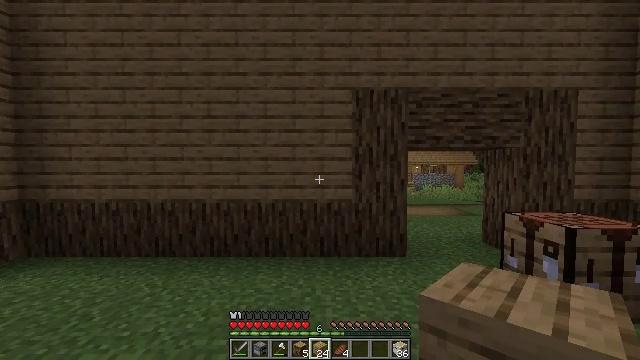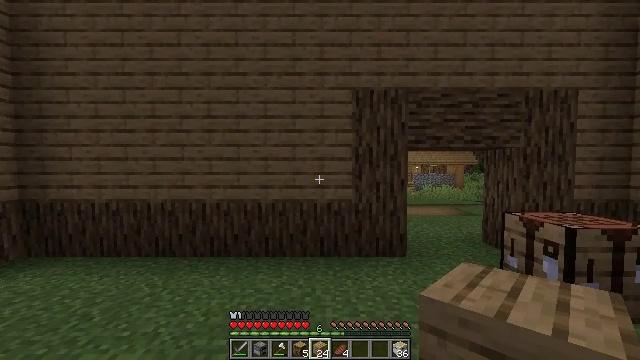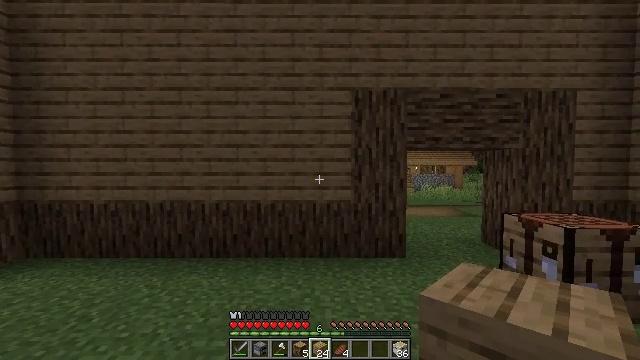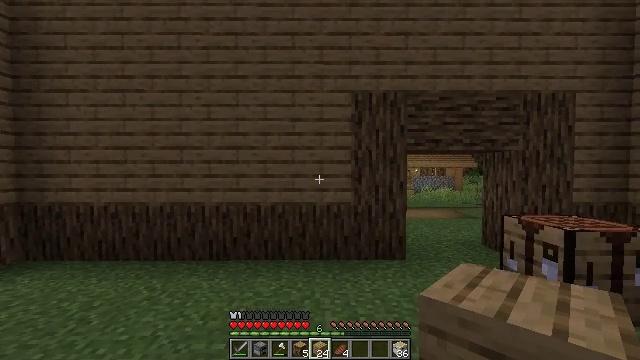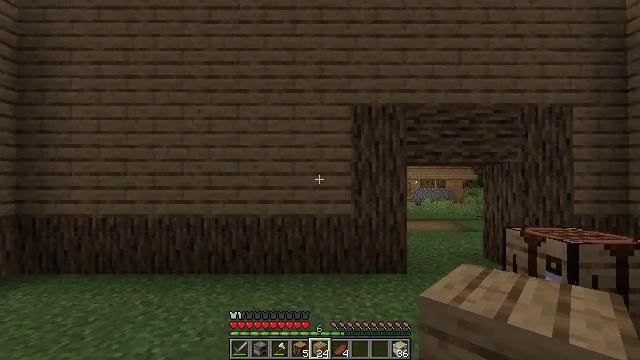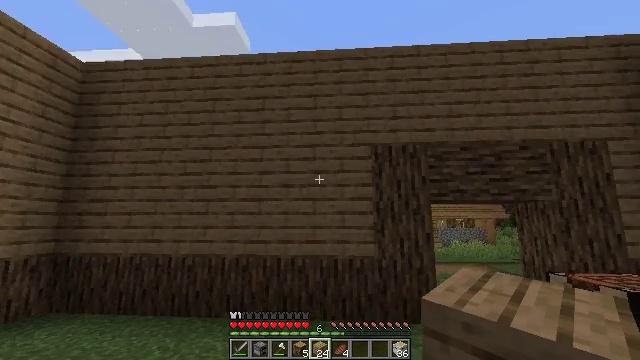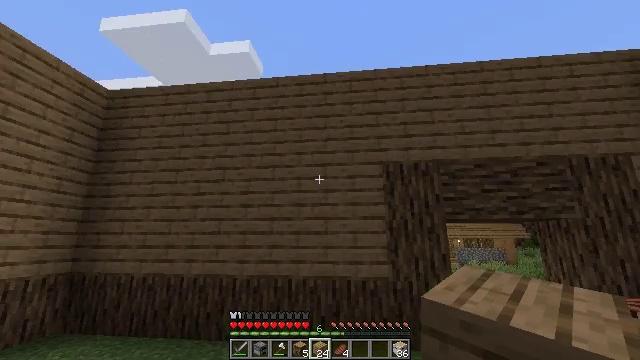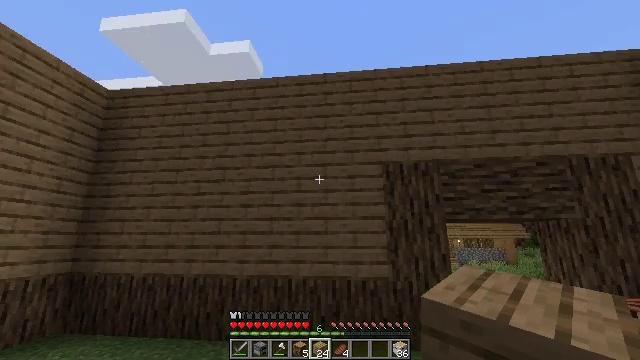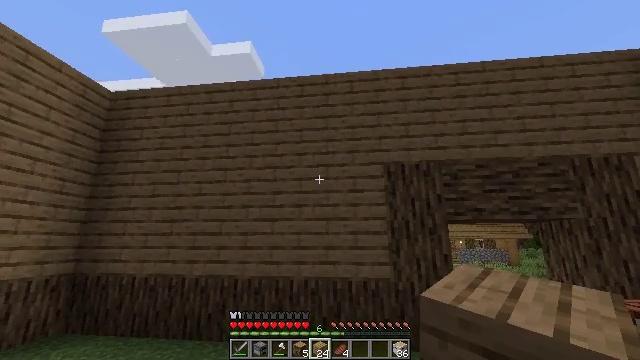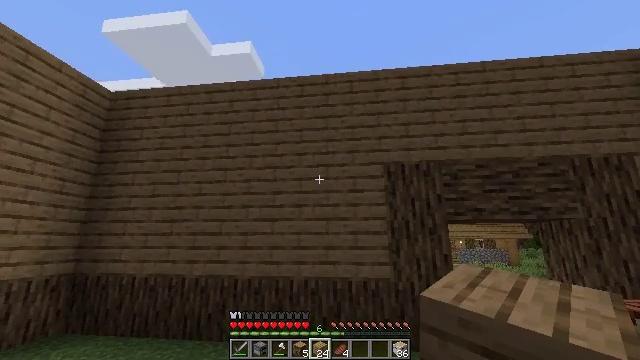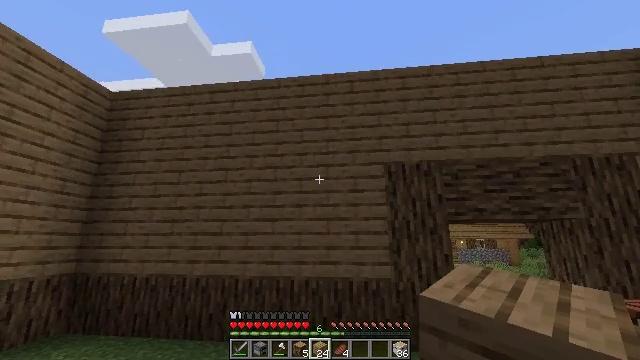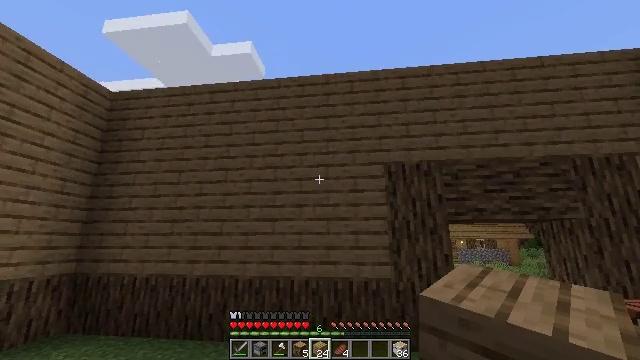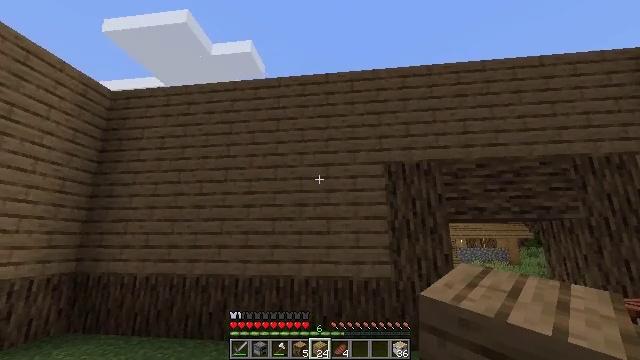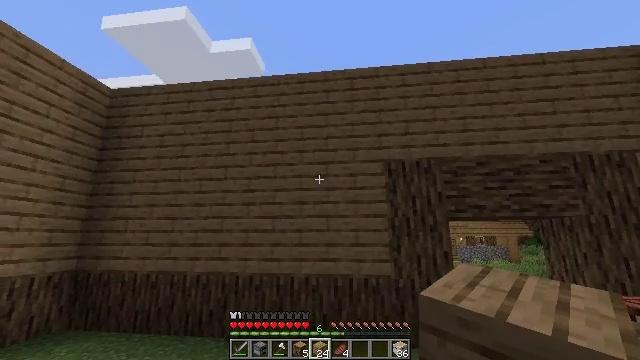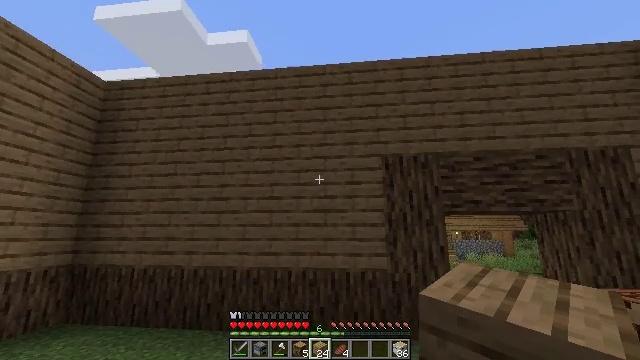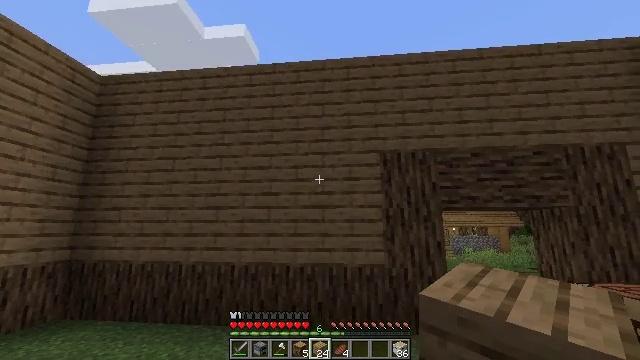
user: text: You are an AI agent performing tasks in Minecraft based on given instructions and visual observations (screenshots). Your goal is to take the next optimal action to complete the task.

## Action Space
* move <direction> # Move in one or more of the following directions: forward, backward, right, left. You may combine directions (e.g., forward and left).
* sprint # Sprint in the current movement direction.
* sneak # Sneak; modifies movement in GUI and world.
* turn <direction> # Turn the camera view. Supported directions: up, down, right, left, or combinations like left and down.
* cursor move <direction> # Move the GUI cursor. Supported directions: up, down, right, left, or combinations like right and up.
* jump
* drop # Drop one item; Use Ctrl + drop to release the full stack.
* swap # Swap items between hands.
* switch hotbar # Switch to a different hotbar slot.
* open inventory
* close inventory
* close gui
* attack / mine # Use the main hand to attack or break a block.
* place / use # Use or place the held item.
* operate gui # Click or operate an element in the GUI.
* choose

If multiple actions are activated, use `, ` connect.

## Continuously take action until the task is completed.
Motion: motion action
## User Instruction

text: Make six sticks into a ladder in the crafting table.
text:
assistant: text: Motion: no_op
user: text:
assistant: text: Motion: no_op
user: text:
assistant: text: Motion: no_op
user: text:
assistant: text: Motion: turn up
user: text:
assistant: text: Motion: turn left and up
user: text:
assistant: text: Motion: turn left and up
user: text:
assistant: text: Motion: no_op
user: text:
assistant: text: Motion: no_op
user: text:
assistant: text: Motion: no_op
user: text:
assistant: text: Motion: no_op
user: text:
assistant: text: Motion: no_op
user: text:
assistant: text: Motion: no_op
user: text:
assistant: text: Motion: no_op
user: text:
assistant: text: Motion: turn down
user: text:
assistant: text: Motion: no_op
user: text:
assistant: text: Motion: turn down
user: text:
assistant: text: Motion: turn down
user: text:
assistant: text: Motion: no_op
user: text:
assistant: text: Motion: turn down
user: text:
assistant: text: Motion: turn down
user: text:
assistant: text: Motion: turn right and down
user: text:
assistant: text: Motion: turn right and down
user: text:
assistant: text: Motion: turn right and down
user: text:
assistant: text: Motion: turn right
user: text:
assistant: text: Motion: no_op
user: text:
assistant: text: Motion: turn right and down
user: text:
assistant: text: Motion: turn right and down
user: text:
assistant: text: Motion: no_op
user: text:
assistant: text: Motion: no_op
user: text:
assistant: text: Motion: move forward